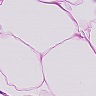
Metastatic tissue present: no